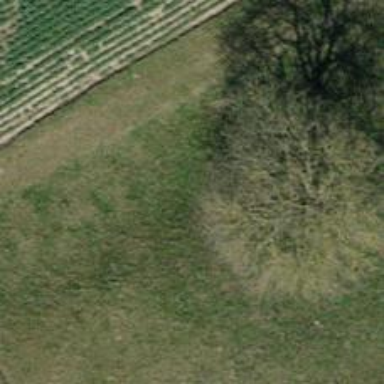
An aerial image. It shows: Single tag "natural: tree."